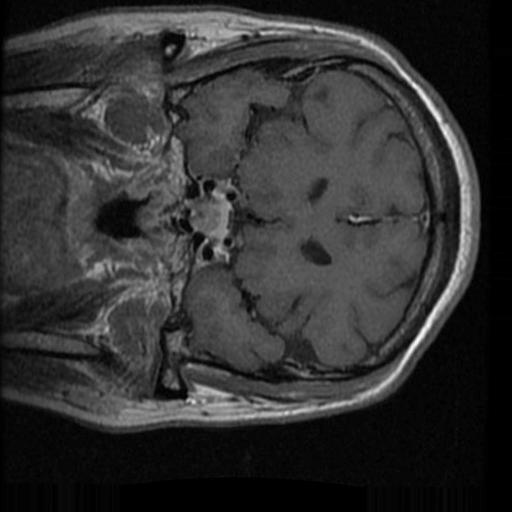
Label: brain_tumor